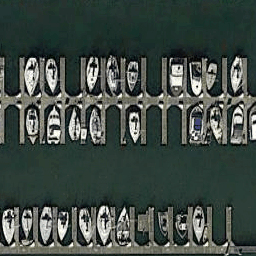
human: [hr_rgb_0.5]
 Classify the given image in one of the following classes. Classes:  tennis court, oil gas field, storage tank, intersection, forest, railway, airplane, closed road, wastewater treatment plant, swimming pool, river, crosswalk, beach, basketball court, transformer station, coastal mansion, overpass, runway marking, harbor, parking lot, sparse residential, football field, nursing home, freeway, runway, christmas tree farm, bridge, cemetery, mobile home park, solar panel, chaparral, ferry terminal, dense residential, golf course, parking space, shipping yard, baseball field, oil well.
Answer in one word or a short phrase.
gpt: harbor